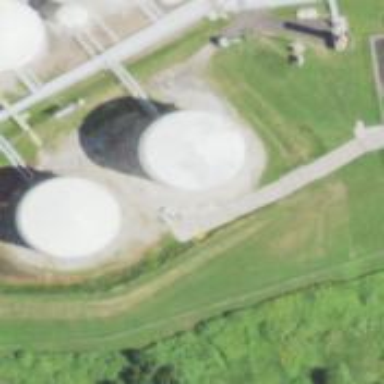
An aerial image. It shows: Storage tank with man-made structure.